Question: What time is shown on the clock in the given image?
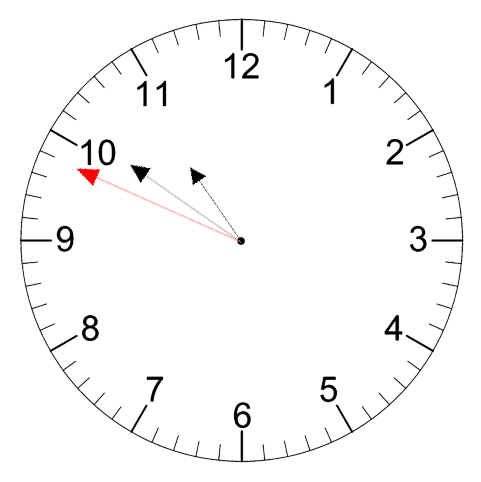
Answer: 10:50:49